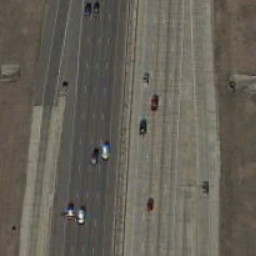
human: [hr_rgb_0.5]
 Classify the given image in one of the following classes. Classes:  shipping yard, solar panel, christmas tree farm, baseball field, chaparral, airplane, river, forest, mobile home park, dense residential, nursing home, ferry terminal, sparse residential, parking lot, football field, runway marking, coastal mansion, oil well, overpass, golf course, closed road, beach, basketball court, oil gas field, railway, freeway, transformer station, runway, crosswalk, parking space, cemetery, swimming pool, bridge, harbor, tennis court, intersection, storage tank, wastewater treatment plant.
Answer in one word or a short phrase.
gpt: freeway